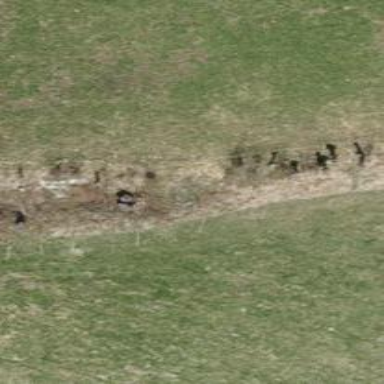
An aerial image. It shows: Hedge barrier.